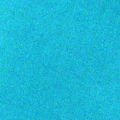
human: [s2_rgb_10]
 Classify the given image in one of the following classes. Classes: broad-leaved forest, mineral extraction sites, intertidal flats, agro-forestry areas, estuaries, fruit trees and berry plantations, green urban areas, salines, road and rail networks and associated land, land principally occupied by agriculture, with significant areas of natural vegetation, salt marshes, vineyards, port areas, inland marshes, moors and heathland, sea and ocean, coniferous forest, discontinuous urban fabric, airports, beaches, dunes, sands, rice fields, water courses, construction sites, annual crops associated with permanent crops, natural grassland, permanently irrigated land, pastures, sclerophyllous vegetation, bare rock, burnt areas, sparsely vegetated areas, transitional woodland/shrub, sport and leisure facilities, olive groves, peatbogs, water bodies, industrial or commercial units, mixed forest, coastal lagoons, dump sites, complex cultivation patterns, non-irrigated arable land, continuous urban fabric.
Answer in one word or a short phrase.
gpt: sea and ocean